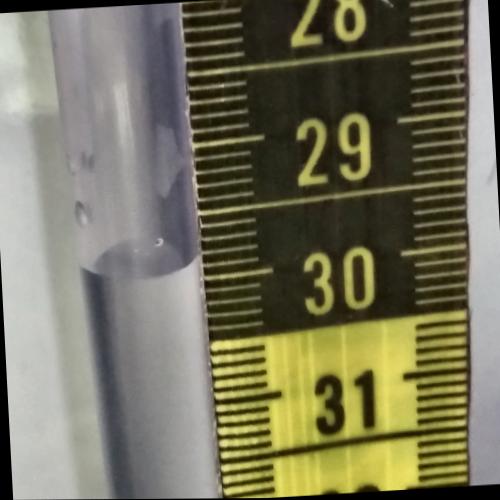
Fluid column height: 29.9 cm